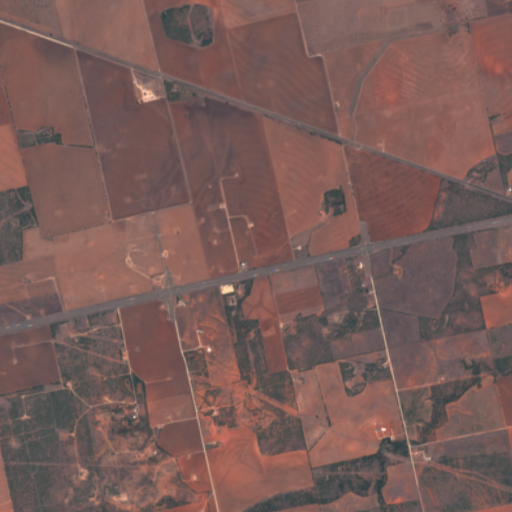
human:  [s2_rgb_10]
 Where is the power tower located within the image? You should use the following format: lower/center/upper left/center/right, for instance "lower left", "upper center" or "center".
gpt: The power tower is located in the lower of the image.
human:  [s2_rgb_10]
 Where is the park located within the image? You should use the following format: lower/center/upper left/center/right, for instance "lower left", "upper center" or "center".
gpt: There is no park in the image.